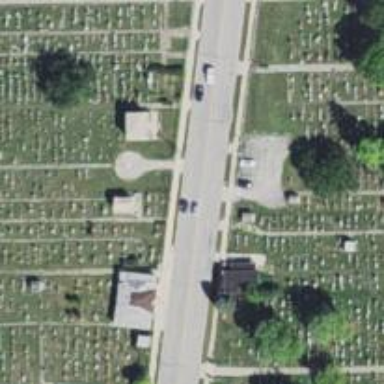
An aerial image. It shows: Sector in the cemetery.